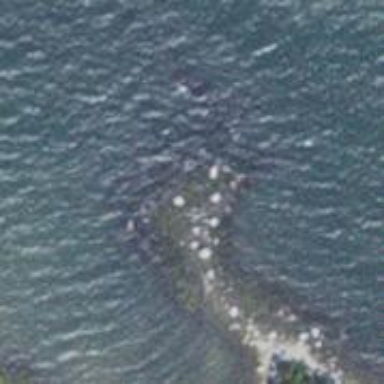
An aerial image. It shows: Natural rock reef.